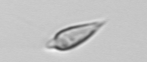
Label: Oxytoxum